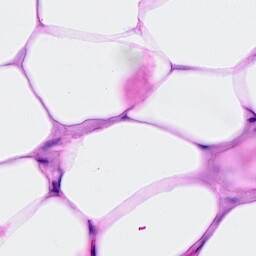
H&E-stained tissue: Breast